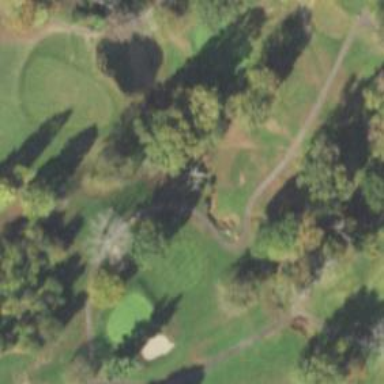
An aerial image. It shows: Service road designated as golf cart path.